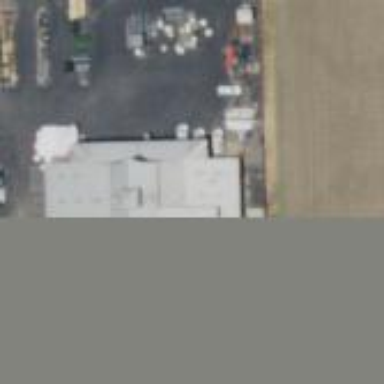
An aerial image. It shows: Commercial building.